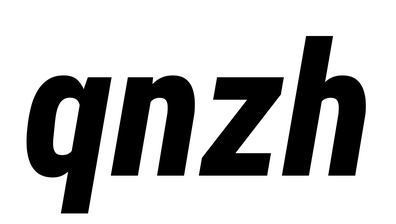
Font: Roboto-Italic_Condensed_ExtraBold_Italic